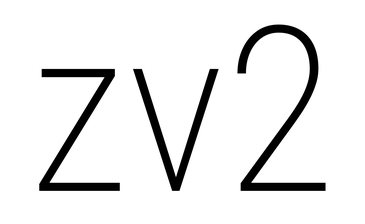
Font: Roboto_Condensed_ExtraLight